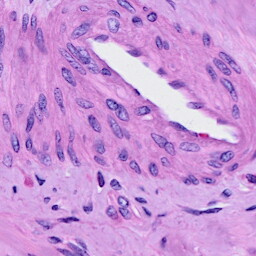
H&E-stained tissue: Cervix